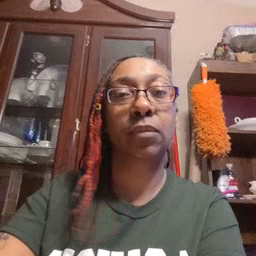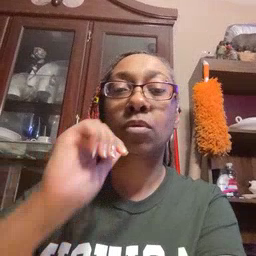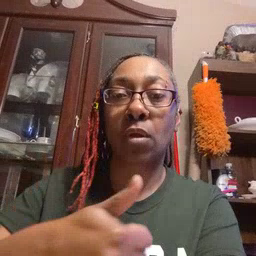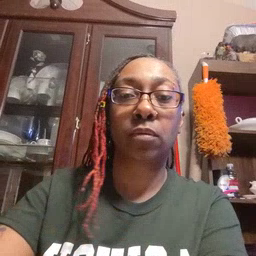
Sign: tomorrow